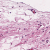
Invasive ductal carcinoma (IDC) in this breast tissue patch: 0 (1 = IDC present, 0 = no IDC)